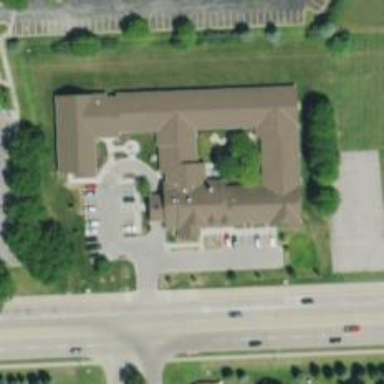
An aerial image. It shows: Nursing home.